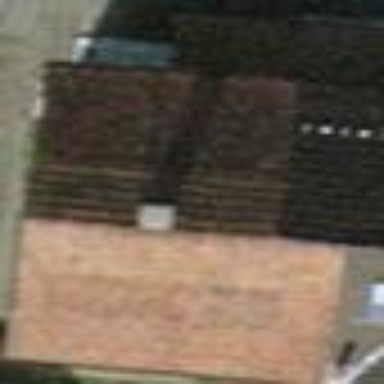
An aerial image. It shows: Terrace building.